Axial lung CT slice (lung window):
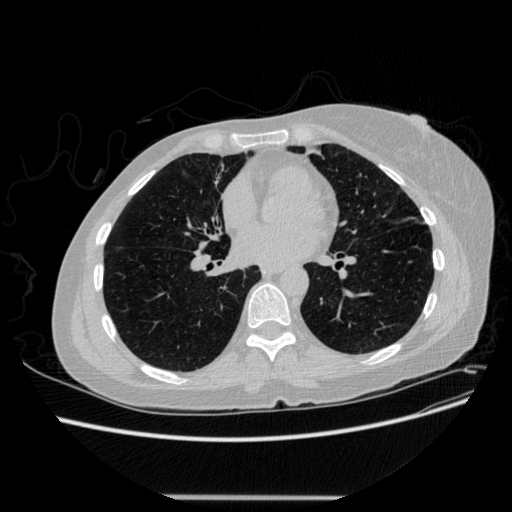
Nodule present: no